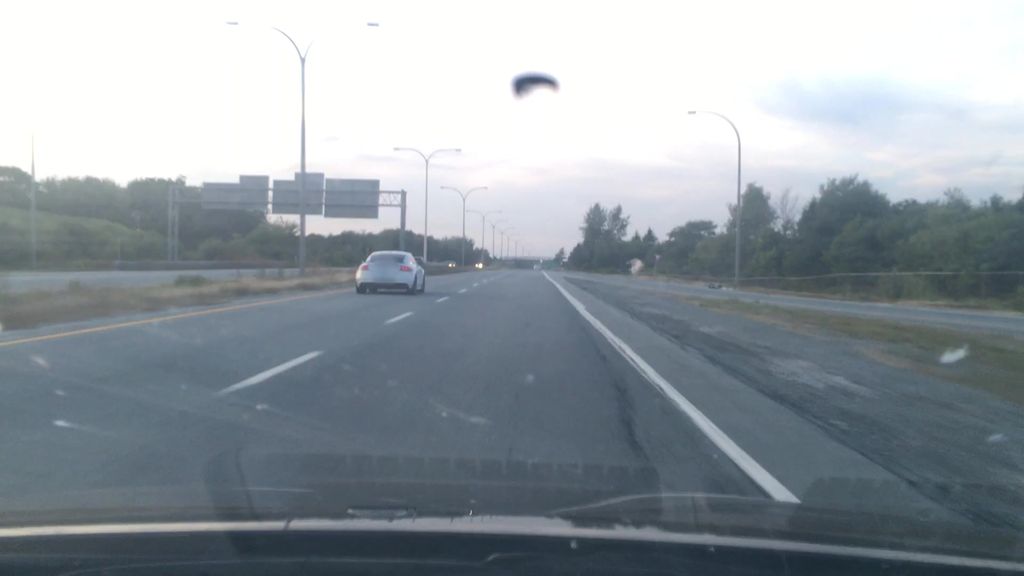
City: halifax